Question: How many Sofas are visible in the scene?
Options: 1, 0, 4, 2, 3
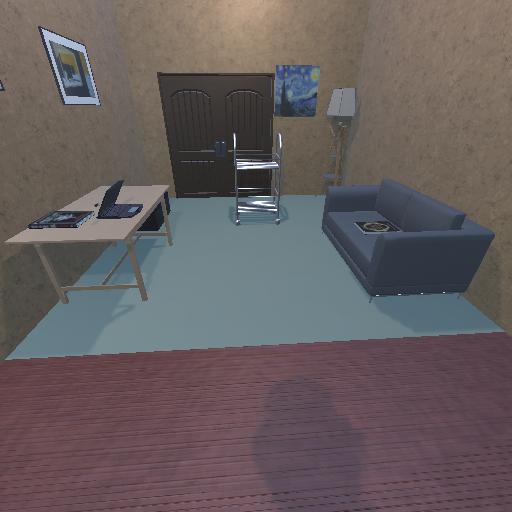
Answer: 1